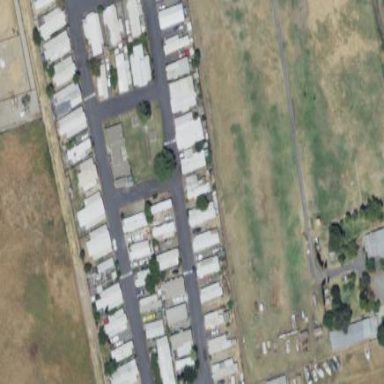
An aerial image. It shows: Residential area designated as trailer park.